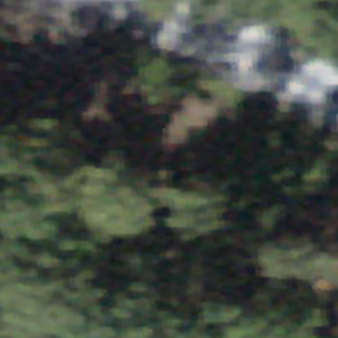
Label: other